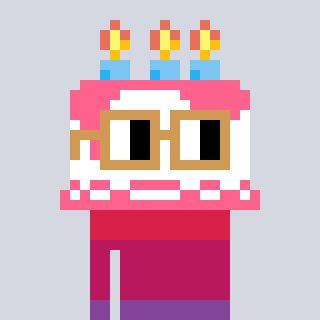
a pixel art character with square brown glasses, a cake-shaped head and a foggrey-colored body on a cool background